Field crop: tomato
Growth stage: 2
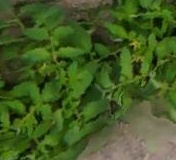
Species: tomato